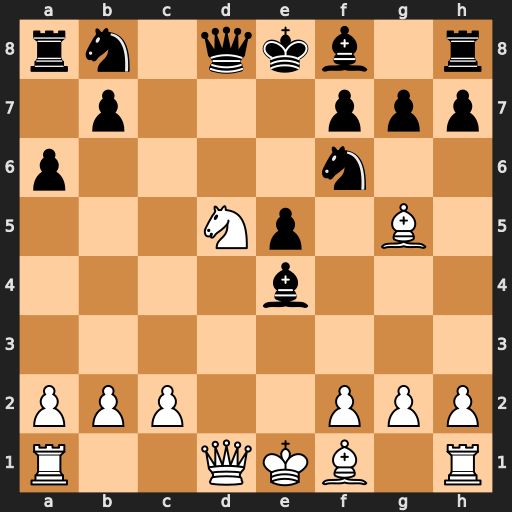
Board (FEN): rn1qkb1r/1p3ppp/p4n2/3Np1B1/4b3/8/PPP2PPP/R2QKB1R
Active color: w
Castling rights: KQkq
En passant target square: -
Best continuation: Nxf6+ gxf6 Qxd8+ Kxd8 Bxf6+